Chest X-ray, AP view. Patient: 32 years old, sex M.
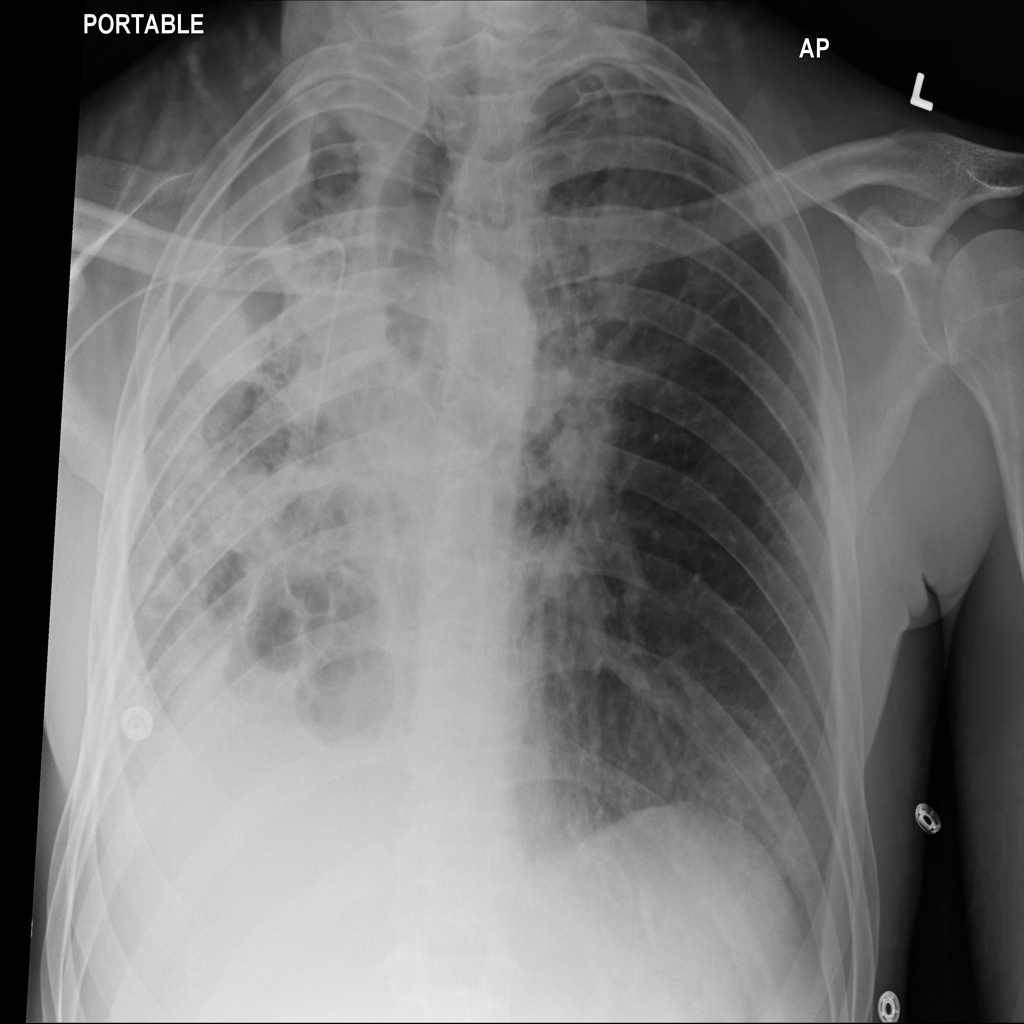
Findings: Atelectasis, Infiltration, Pleural_Thickening